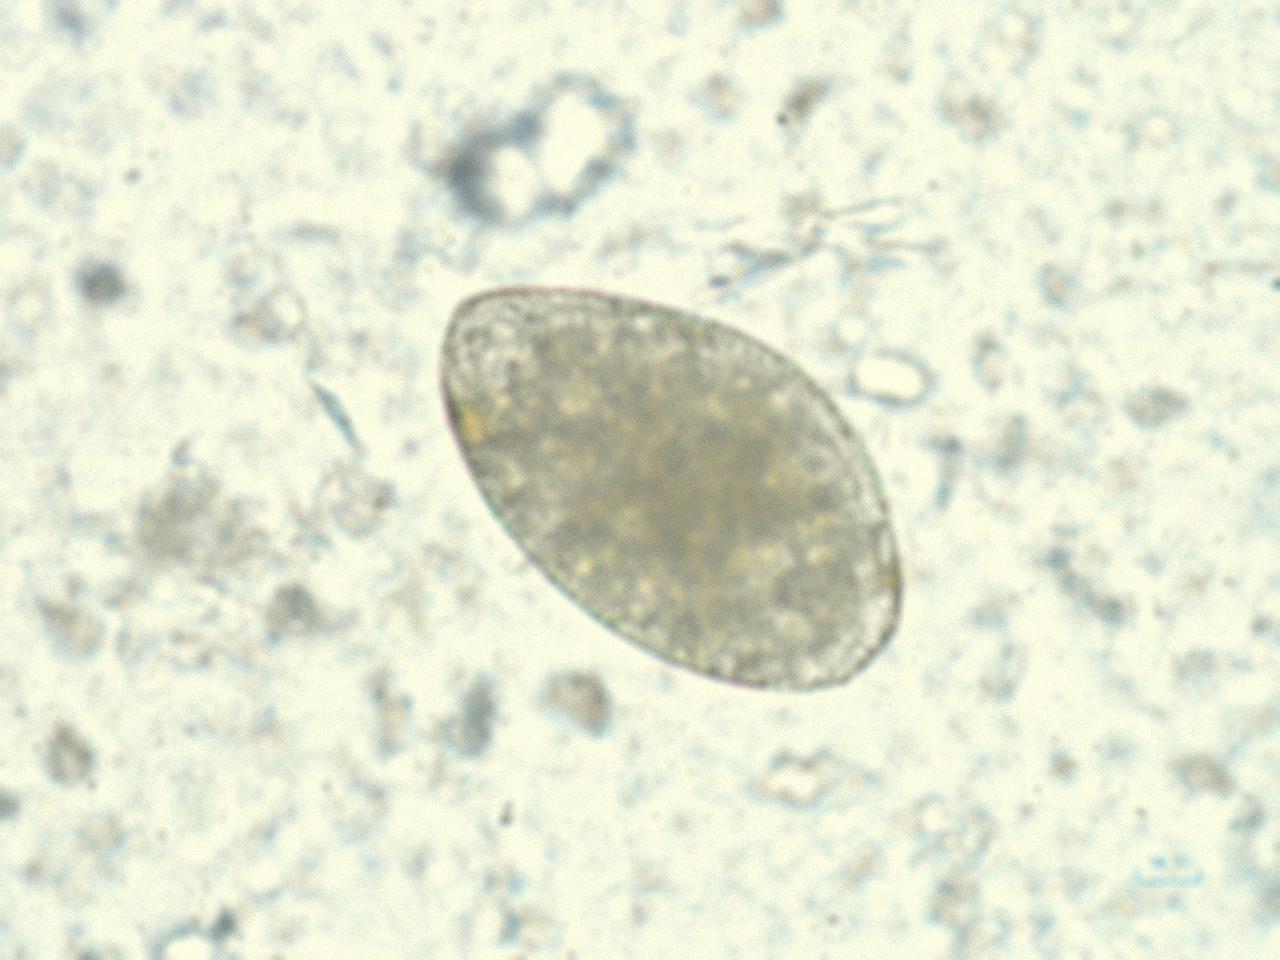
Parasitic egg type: Fasciolopsis buski